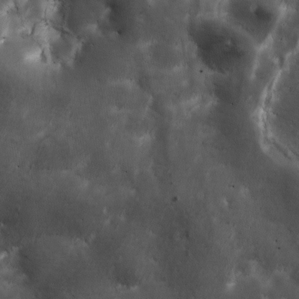
Label: non_frost